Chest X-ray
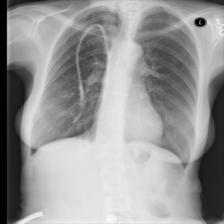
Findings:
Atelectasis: negative
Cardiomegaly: negative
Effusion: negative
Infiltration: negative
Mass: negative
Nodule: negative
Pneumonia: negative
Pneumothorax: negative
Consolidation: negative
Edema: negative
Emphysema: negative
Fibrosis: negative
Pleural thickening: negative
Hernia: negative